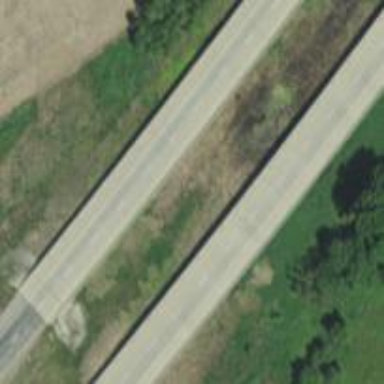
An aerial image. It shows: Concrete bridge pier.